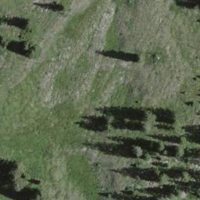
EUNIS habitat code: 24
Species observed at this site:
Gentianella campestris